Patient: sex M, age 71
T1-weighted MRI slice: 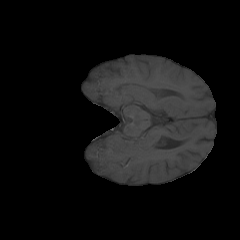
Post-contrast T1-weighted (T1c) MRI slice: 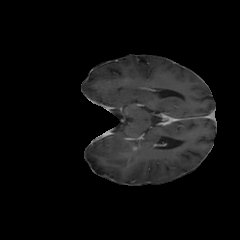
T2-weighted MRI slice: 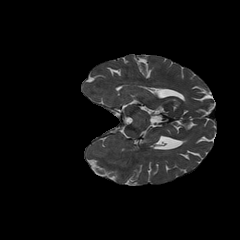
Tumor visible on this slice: no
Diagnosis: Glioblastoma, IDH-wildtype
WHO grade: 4